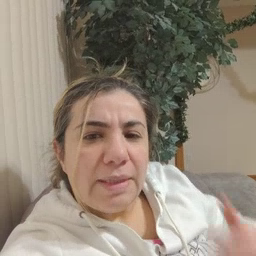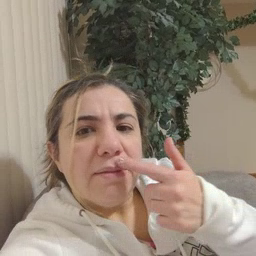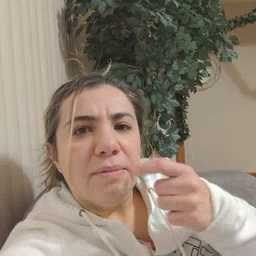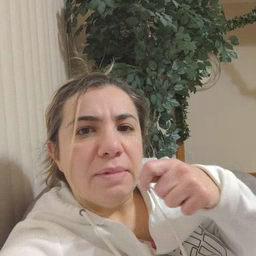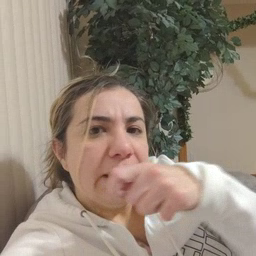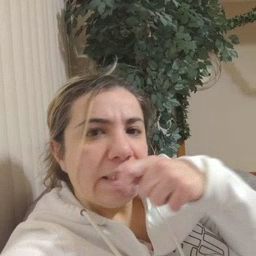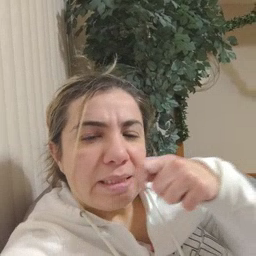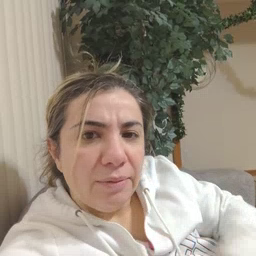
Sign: tooth